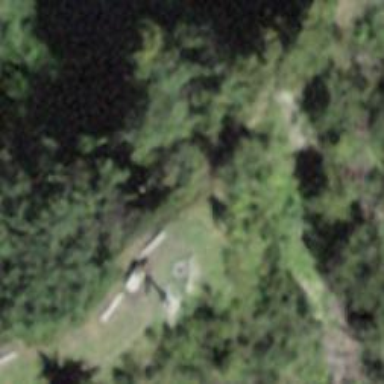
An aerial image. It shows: Historic wayside cross.